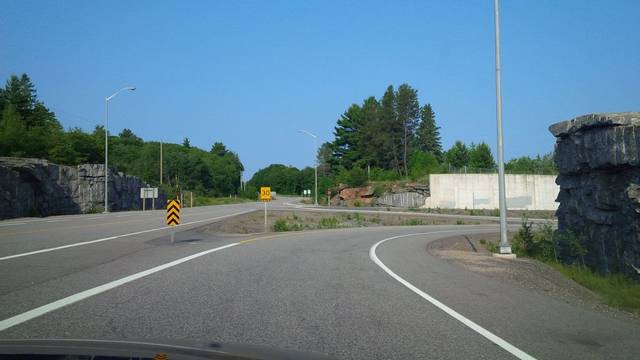
Region: Canada
Coordinates: 45.511, -79.308